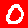
Digit: 0